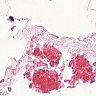
Metastatic tissue present: no